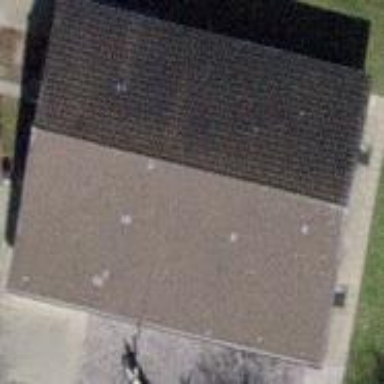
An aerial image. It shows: Kindergarten building.